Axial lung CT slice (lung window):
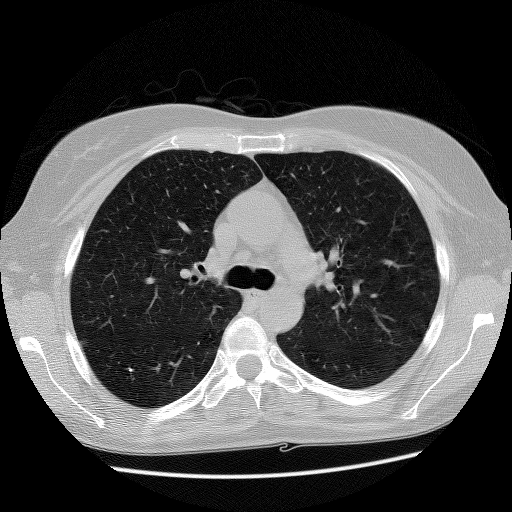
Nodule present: no